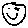
Label: smiley face